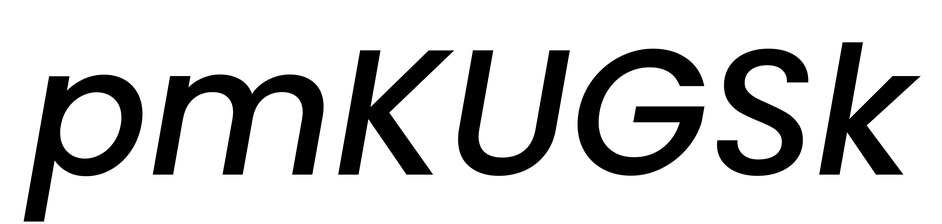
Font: Poppins-MediumItalic